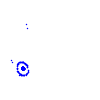
Particle: pion